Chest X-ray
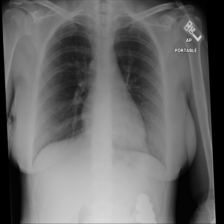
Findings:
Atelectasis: negative
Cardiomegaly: negative
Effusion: negative
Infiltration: negative
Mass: negative
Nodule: negative
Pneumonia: negative
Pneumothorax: negative
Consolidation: negative
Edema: negative
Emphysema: negative
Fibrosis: negative
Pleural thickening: negative
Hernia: negative